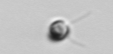
Label: Pyramimonas